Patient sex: M
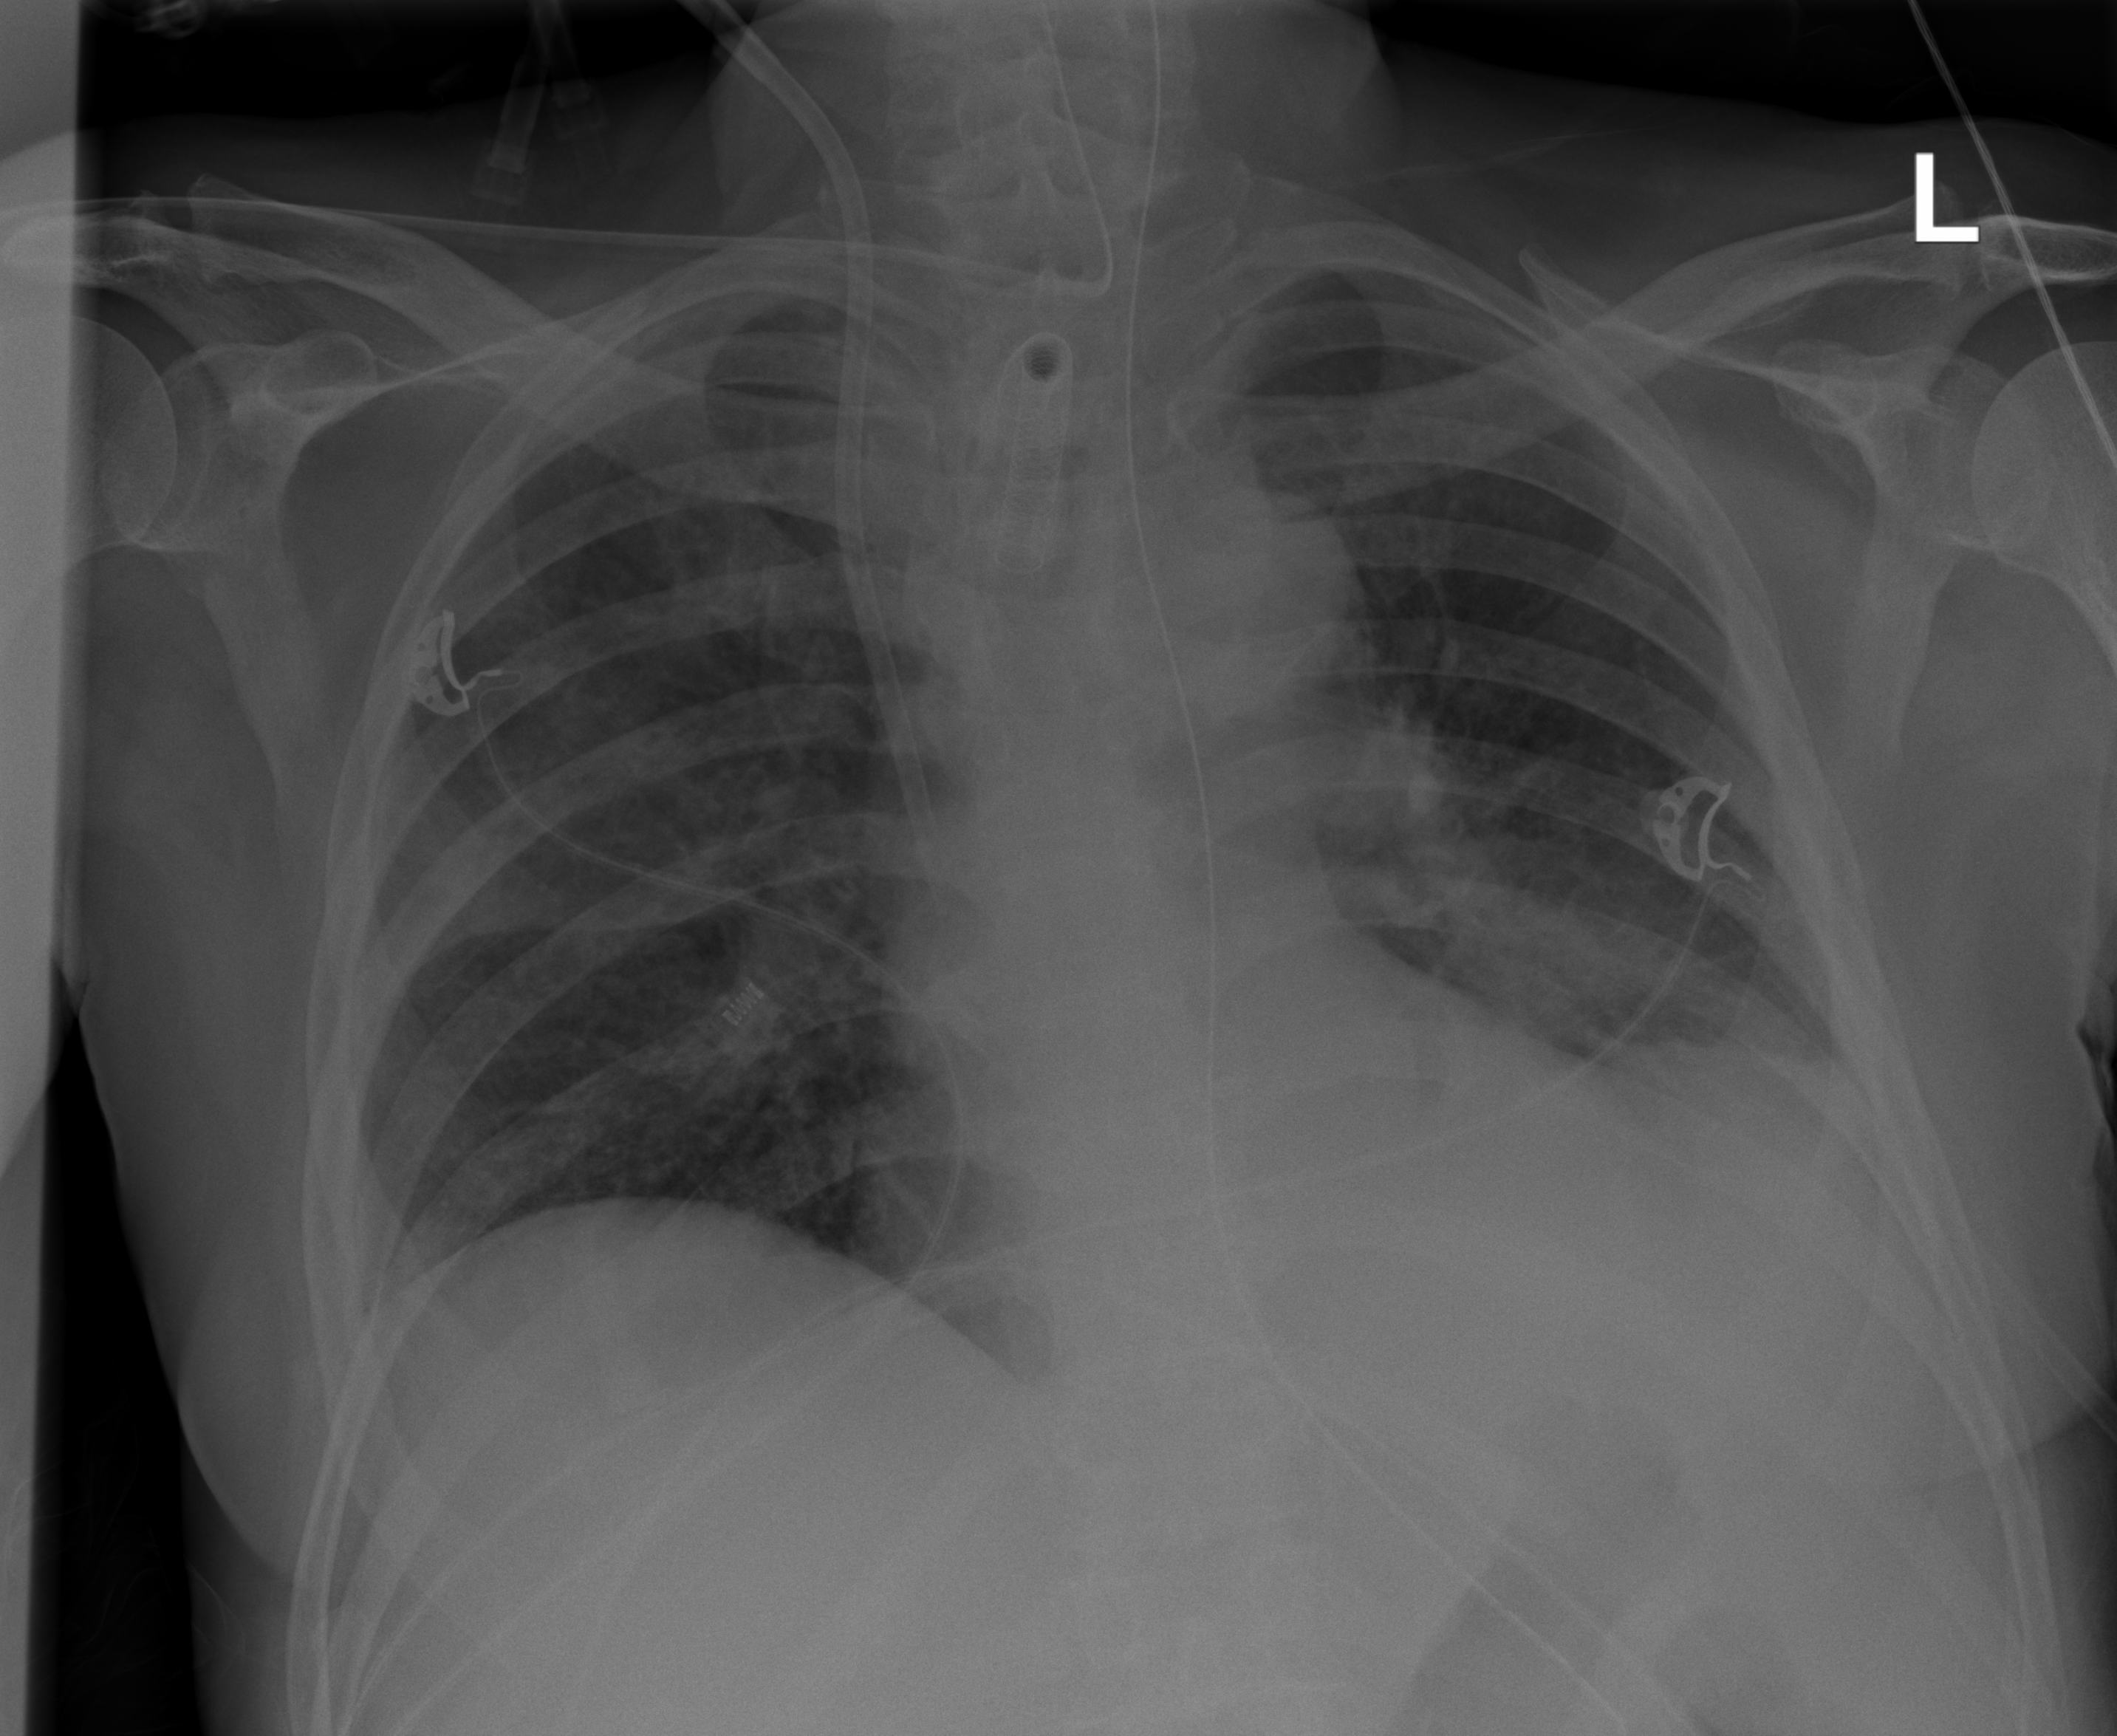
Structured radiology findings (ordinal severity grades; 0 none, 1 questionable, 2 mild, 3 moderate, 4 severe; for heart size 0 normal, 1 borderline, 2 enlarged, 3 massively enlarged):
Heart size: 1
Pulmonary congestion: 2
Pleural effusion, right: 1
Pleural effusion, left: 2
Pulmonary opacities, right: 2
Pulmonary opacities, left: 2
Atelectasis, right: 2
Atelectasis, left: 2